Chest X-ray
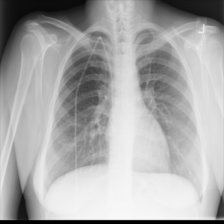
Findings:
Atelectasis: negative
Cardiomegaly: negative
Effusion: negative
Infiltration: negative
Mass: negative
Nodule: negative
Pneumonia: negative
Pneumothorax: negative
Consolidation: negative
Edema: negative
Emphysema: negative
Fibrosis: negative
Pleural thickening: negative
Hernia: negative